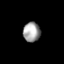
Tissue: prostate
Cell type: T cells
Senescence score: 0.6875
Nuclear area (px): 334
Mean DAPI intensity: 158.078